Interaction volume radius: 5 \u00c5
Interaction volume height: 15 \u00c5
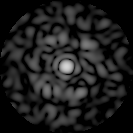
Disorder parameter: 0.8126